Interaction volume radius: 10 \u00c5
Interaction volume height: 25 \u00c5
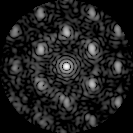
Disorder parameter: 0.4254